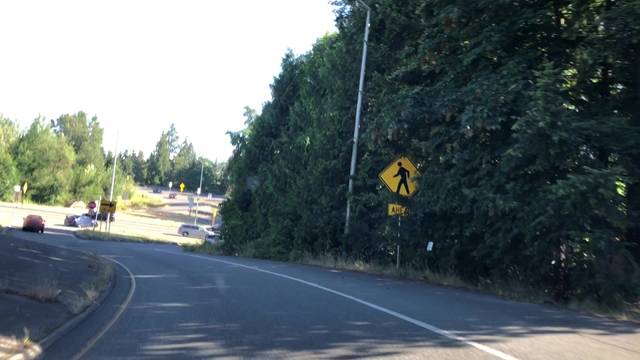
Region: United States
Coordinates: 47.68, -122.186